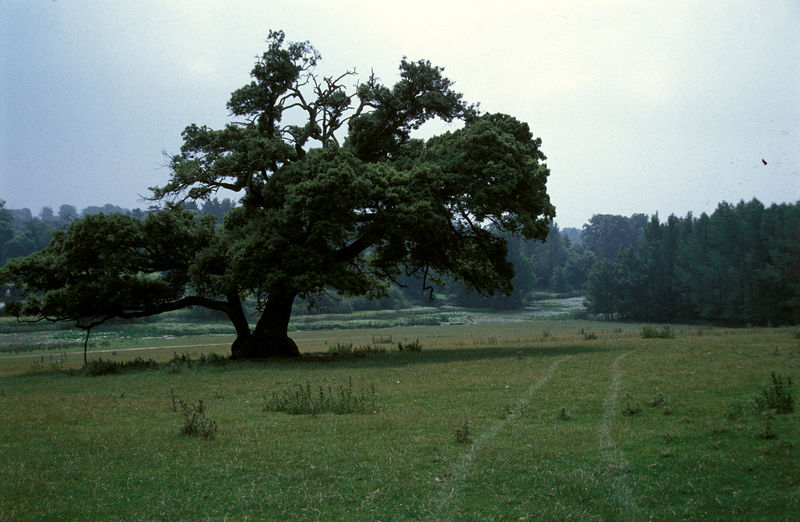
Titel: Östliche Gartenpartie, Blick vom Temple of Liberty nach Südwesten zum Octagon Lake
Künstler: Richard Woodward
Standort: Stowe, Buckinghamshire
Institution: Stowe Landscape Gardens
Schlagwörter: baum, blau, blätter, dunkel, himmel, laub, schatten, wasser, weiß, wolken, bäume, fluss, gelb, grün, landschaft, ufer, äste, blumen, grau, hell, hintergrund, licht, schwarz, straße, anlage, gebäude, gras, haus, park, rasen, weg, wiese, wolke, alt, bach, baumstamm, feld, ferne, gräser, halme, horizont, natur, strauch, weide, weite, zweige, busch, büsche, einsam, gewässer, pfad, sonne, sträucher, land, pflanze, pflanzen, england, krone, wald, garten, skulptur, bewölkt, farbig, düster, spuren, fläche, hang, nebel, wise, spur, böschung, streifen, baumkrone, grass, schneise, foto, fotografie, photographie, topografie, laubbaum, sumpf, flora, frieden, photo, wärme, dunke, kiefer, farbfoto, disteln, fauna, verdorrt, nadelwald, eiche, knorrig, büschel, wagenspuren, breit, fahrspur, gelbgrün, grüngelb, neigung, goldener schnitt, radspuren, gartenanlage, reifenspuren, angelegt, radspur, spurrillen, wagenspur, horitont, flußlauf, wildpark, photogaphie, waldgebiet, ampfer, autospuren, duns, landschaftsfotografie, laubbbaum, reifenspur, saftig, fahspur, zwiesel